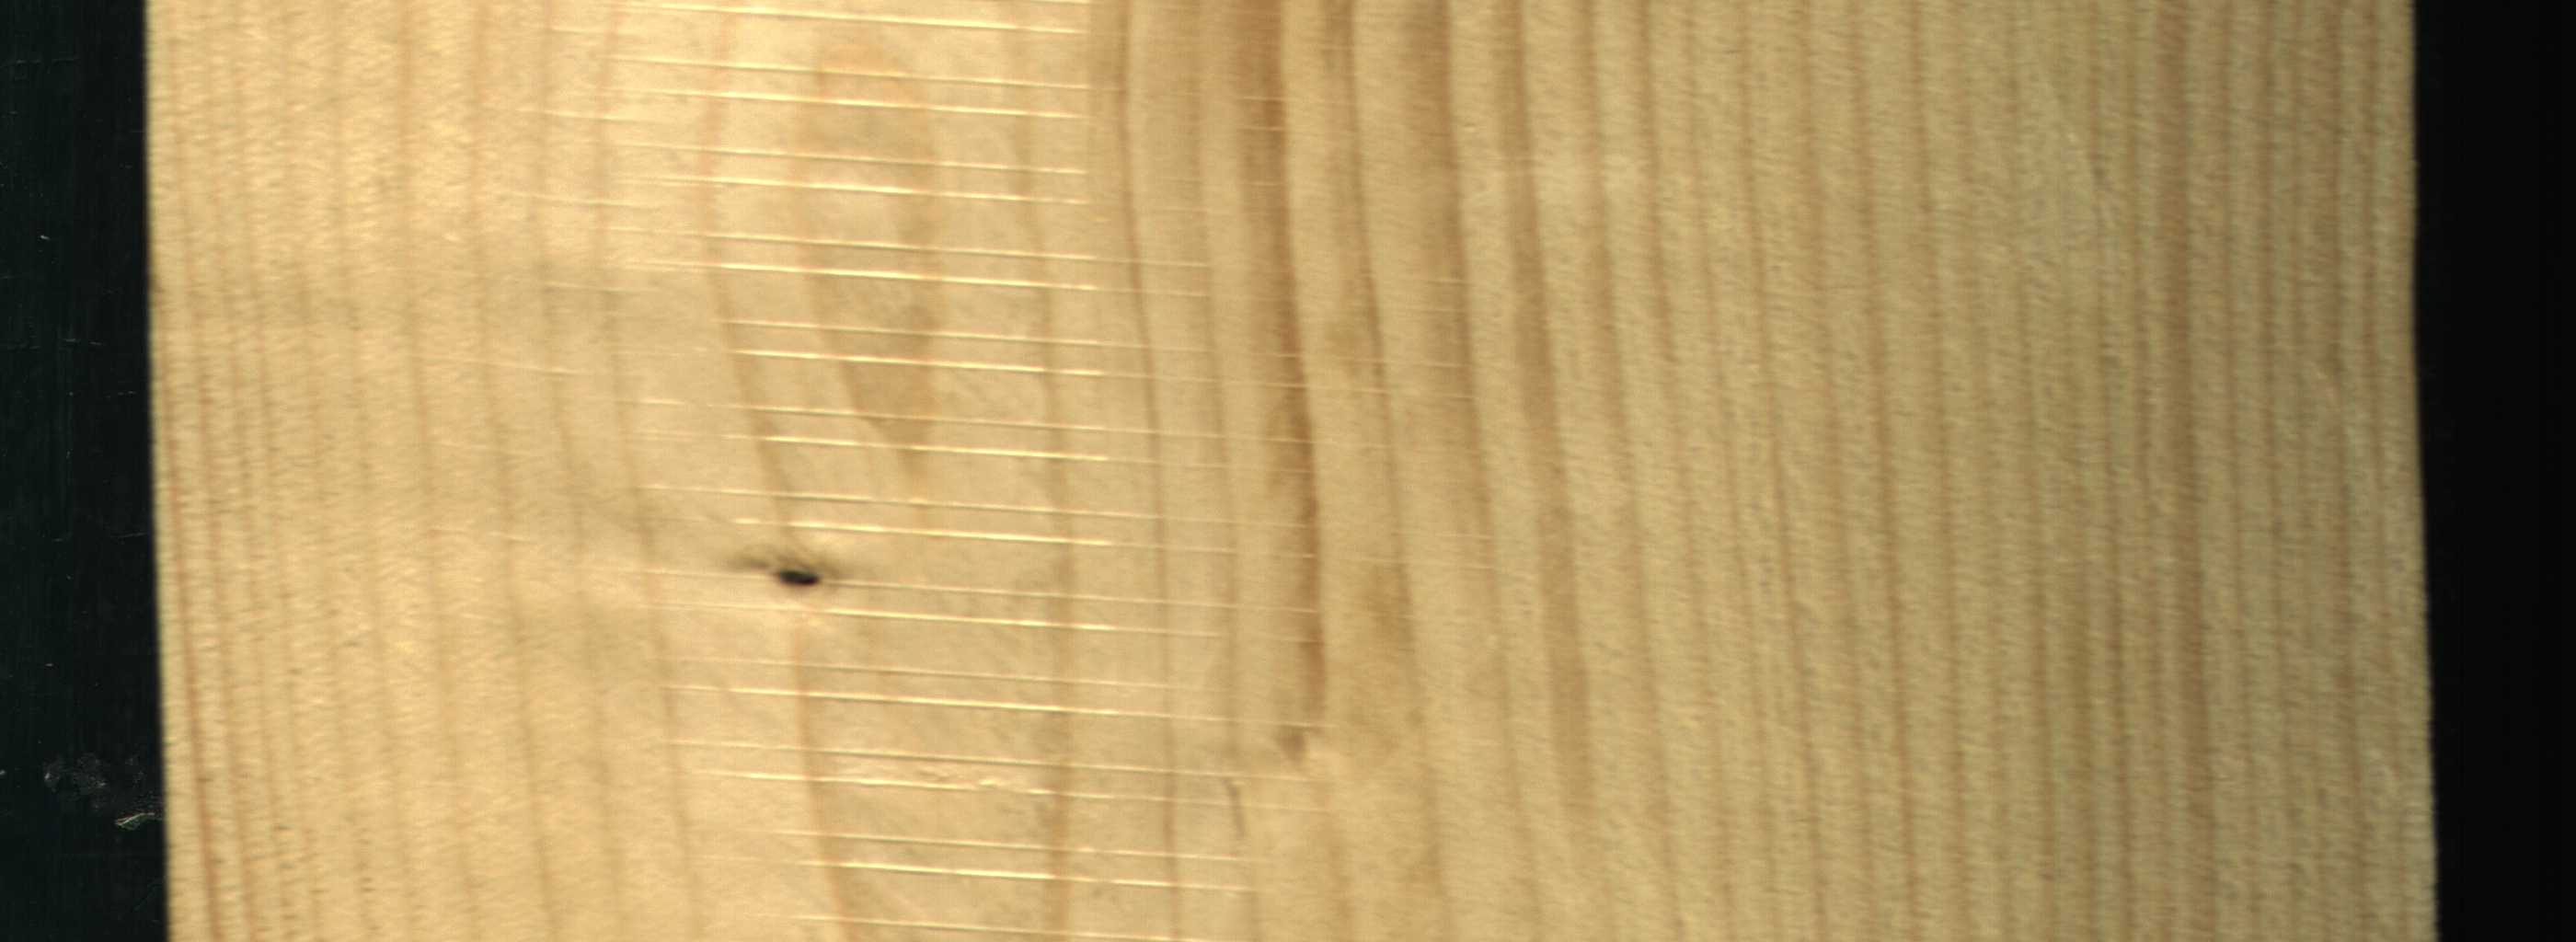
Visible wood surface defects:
Dead_Knot